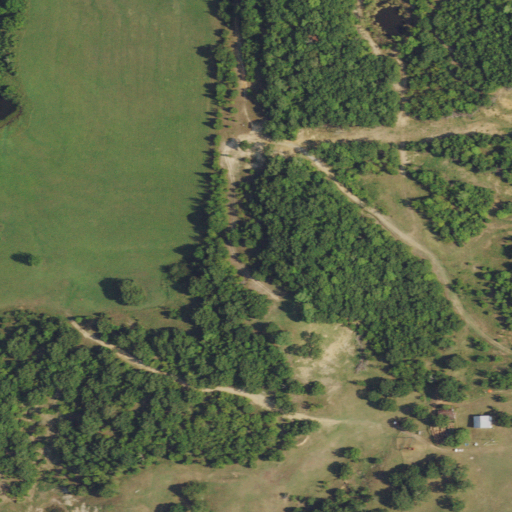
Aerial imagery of mountain in Oklahoma named Tate Mountain containing deciduous forest, grassland, pasture, and open development